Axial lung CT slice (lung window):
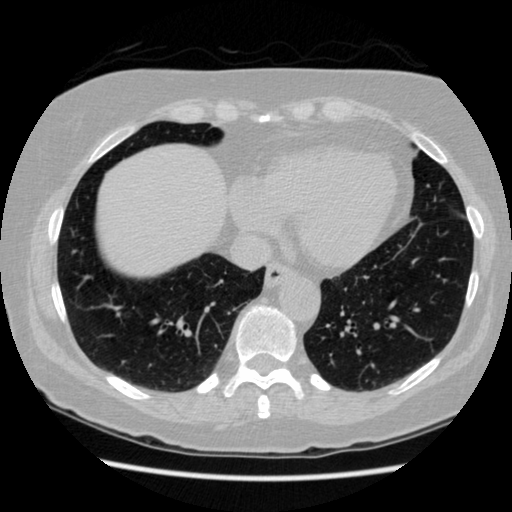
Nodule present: no